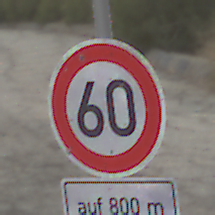
Verkehrszeichen: Geschwindigkeit60
Zusatzzeichen unten: LaengeEinerStrecke5
Umgebung: Outdoor, RoadRail
Tageszeit: SunriseSunset
Wetter: PartlyCloudy
Licht: Natural
Jahreszeit: NotSpecified
Kontrast: LowContrast